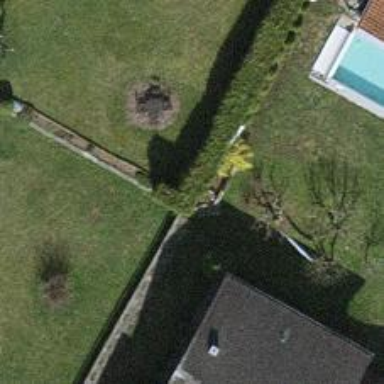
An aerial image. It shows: Hedge barrier.